Question: I have this css caption effect:
'''
.cell {
position: relative;
width: 180px;
height: 180px;
}
.caption {} .cell .caption {
opacity: 0;
text-decoration-color: gray;
text-align: center;
background: #eaeaea;
position: absolute;
font-weight: bold;
width: 180px;
height: 180px;
}
.cell:hover .caption {
box-shadow: 0 5px 2px #777;
cursor: pointer;
opacity: 0.7;
}
'''
'''
<table style="text-align: left; width: 100%;" border="0" cellpadding="0" cellspacing="0">
<c:forEach var="product" items="${categoryProducts}" varStatus="iter">
<td>
<tbody>
<tr>
<td style="vertical-align: middle; width: 180px; text-align: center; height: 180px;" class="cell">
<a href="product?${product.id}">
<img class="img" alt="" src="${initParam.productImagePath}${product.name}.jpg" />
<div class="caption">
<br>view details</div>
</a>
<br>
</div>
</td>
<td style="vertical-align: middle; width: 140px; text-align: center;">${product.name}
<br>
</td>
<td style="vertical-align: middle; width: 125px; text-align: center;">$ ${product.price}
<br>
</td>
<td style="vertical-align: middle; width: 125px; text-align: center;">
<form action="addToWishlist" method="post">
<br>
<br>
<input name="productId" value="${product.id}" type="hidden">
<input class="submit" value="<fmt:message key='AddToWishlist'/>" type="submit">
</form>
<br>
</td>
<td style="vertical-align: middle; width: 123px; text-align: center;">
<form action="addToCart" method="post">
<br>
<br>
<input name="productId" value="${product.id}" type="hidden">
<input class="submit" value="<fmt:message key='AddToCart'/>" type="submit">
</form>
<br>
</td>
</tr>
</tbody>
</c:forEach>
</table>
'''
The code in itself works perfectly fine. The caption shows as expected. The only thing tho, when there's an image inside of the cell, there is a display problem when mouse hover the image as shown from my local browser run from the IDE:

The caption overlays the next cell... What could cause this? I tried to play around with the '.img' and the '.caption' but cannot seem to find a solution...
Here the full image overlay caption effect i'm trying to accomplish:
<URL>
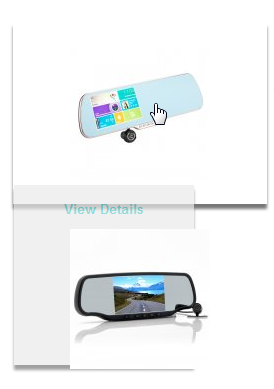
Answer: So the problem in your screenshot is the caption of the bottom image overlaying on top of the first image? Not sure I understand this correctly, but if so there are three simple solutions I can think about:
- - -